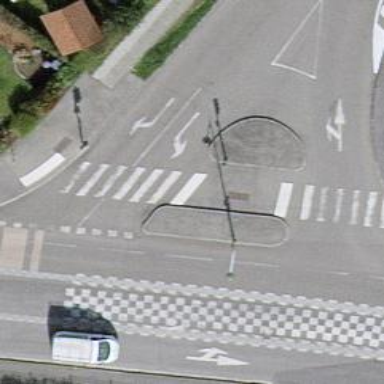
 there are traffic signals and zebra crossing."